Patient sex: M
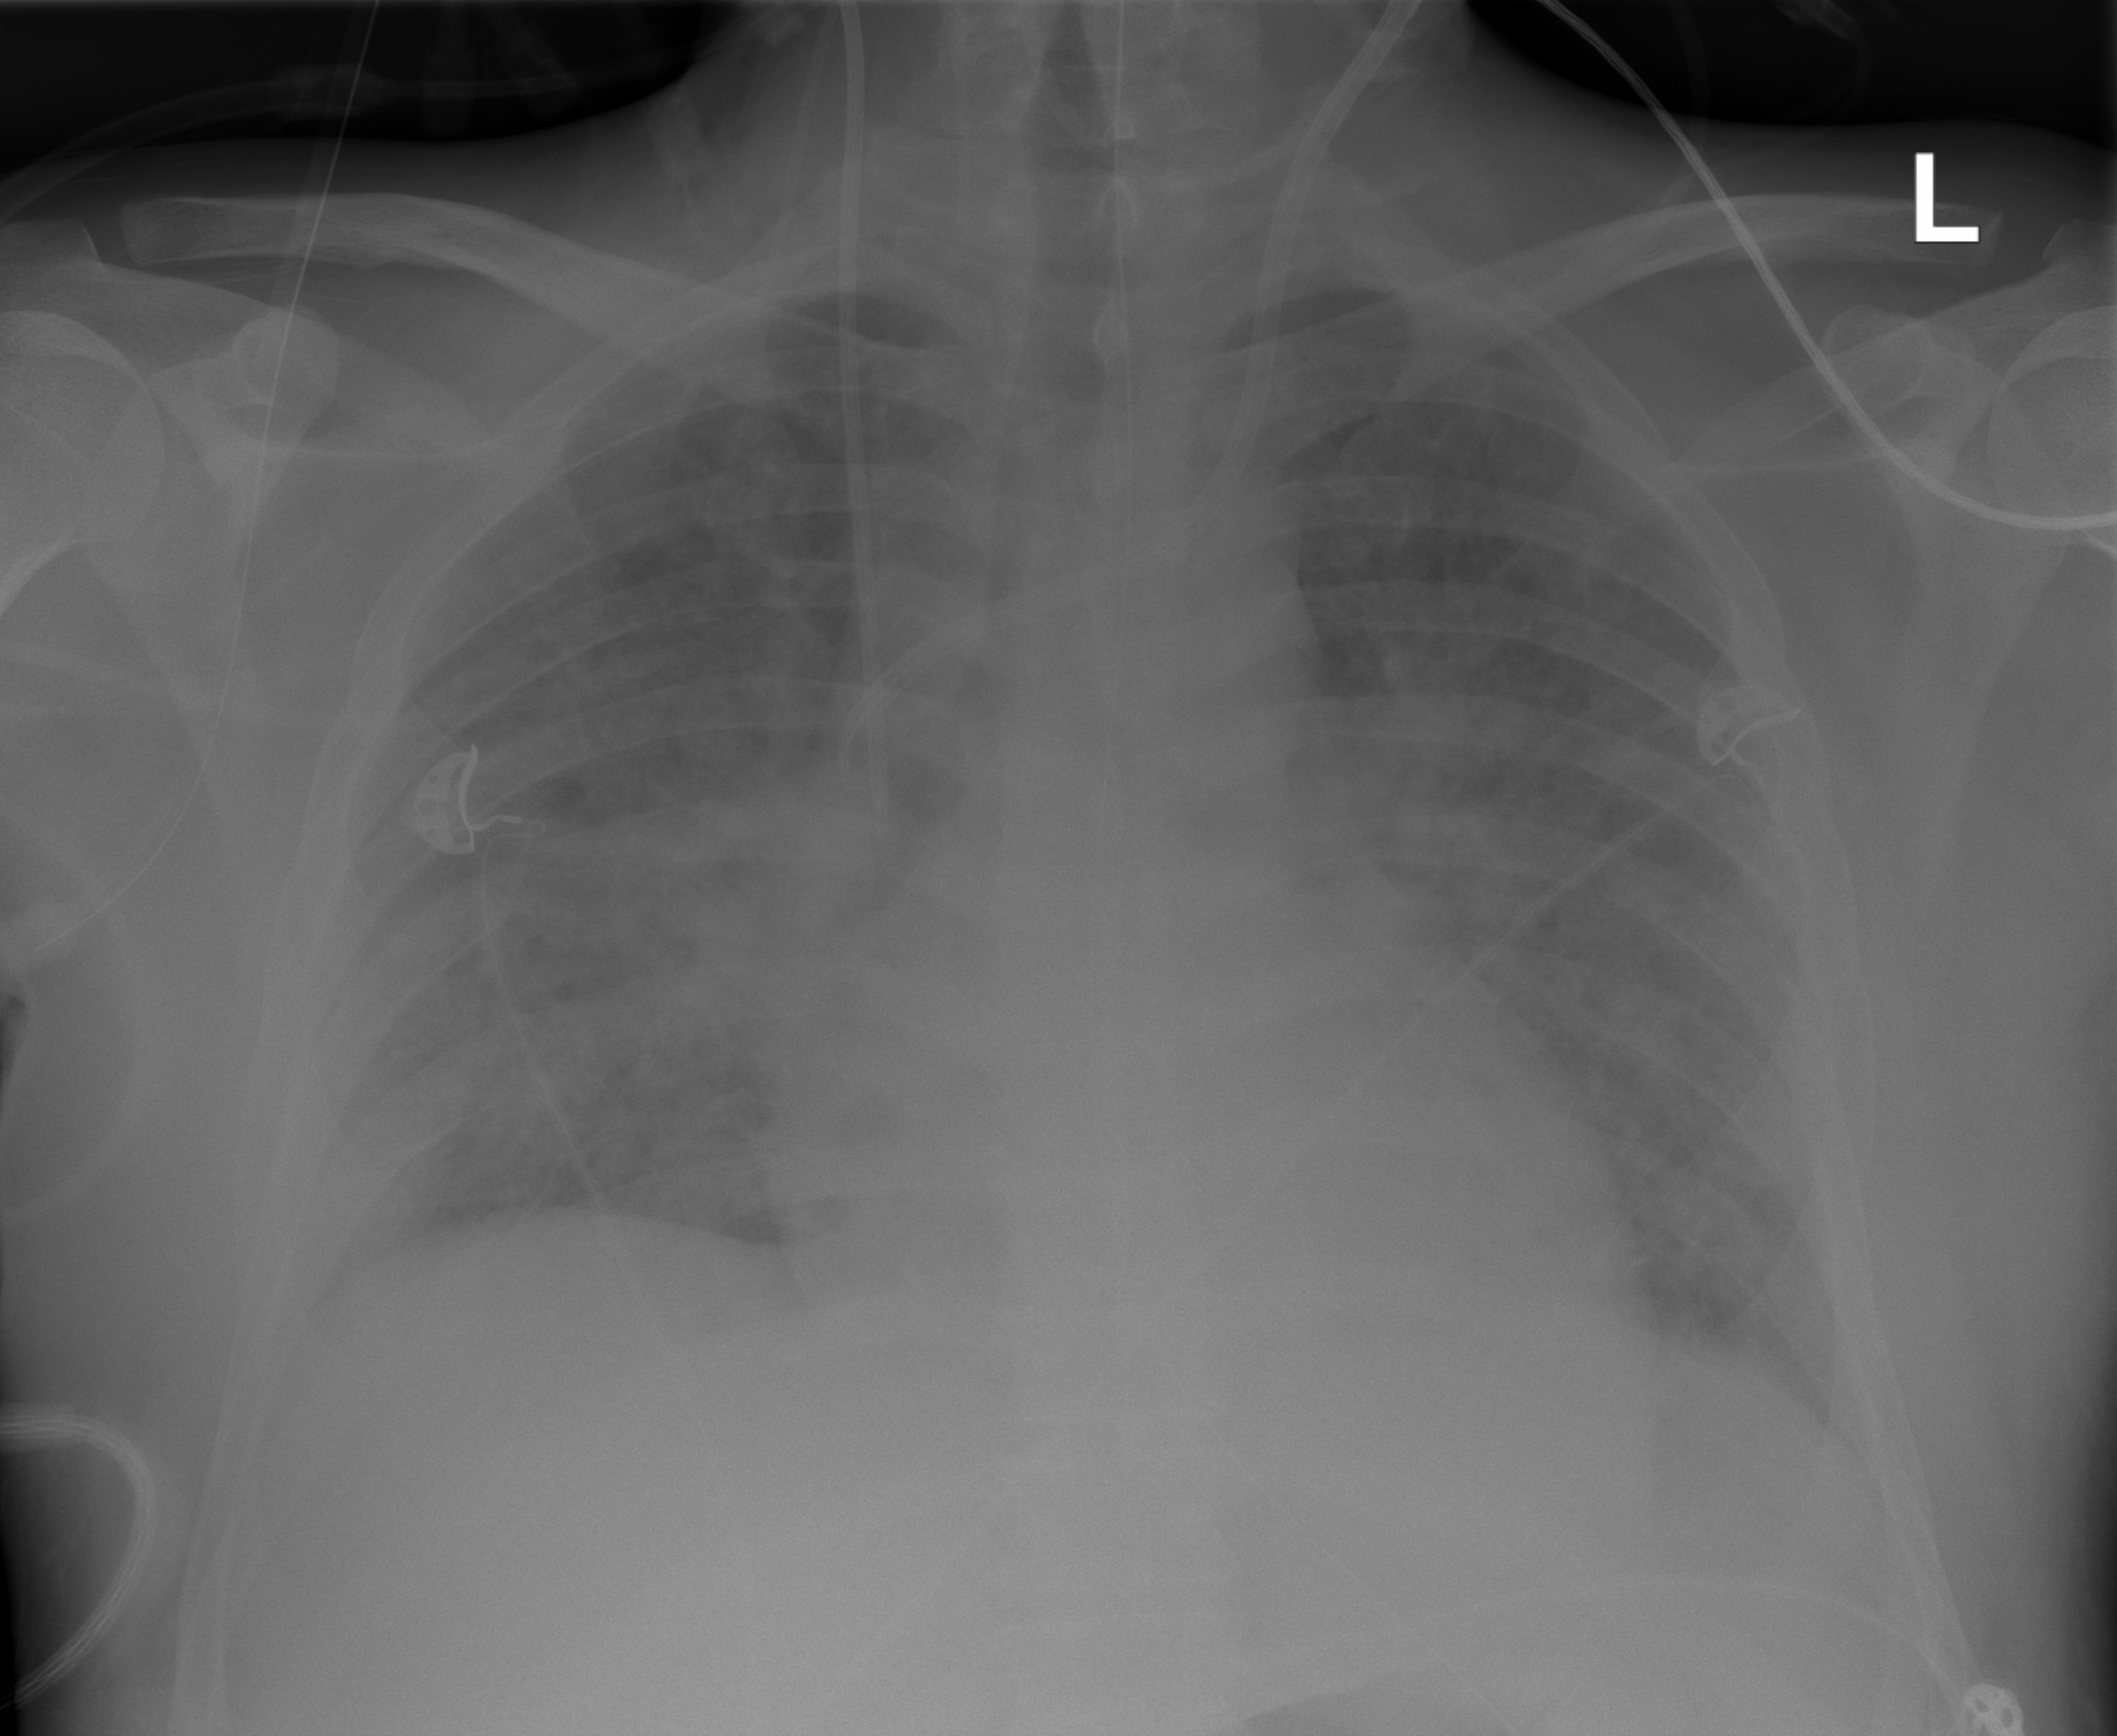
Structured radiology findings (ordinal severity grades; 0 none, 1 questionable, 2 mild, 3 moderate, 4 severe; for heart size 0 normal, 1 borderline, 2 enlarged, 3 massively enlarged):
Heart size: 1
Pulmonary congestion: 2
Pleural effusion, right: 2
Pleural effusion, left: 0
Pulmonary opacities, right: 3
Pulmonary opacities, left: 3
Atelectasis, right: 2
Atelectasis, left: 2